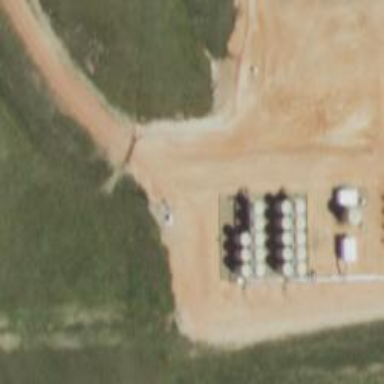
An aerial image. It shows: Storage tank that is man-made.